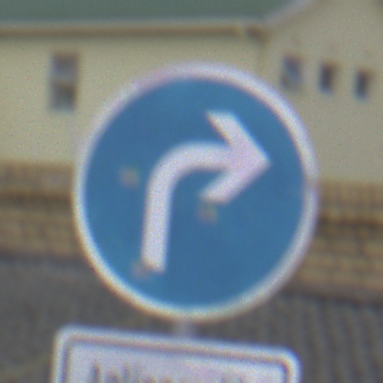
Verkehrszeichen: VorgeschriebeneFahrtrichtungRechts
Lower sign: SonstigeFahrzeugePersonengruppenFrei3
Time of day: SunriseSunset
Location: Outdoor (Beach)
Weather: Overcast
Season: NotSpecified
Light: Natural